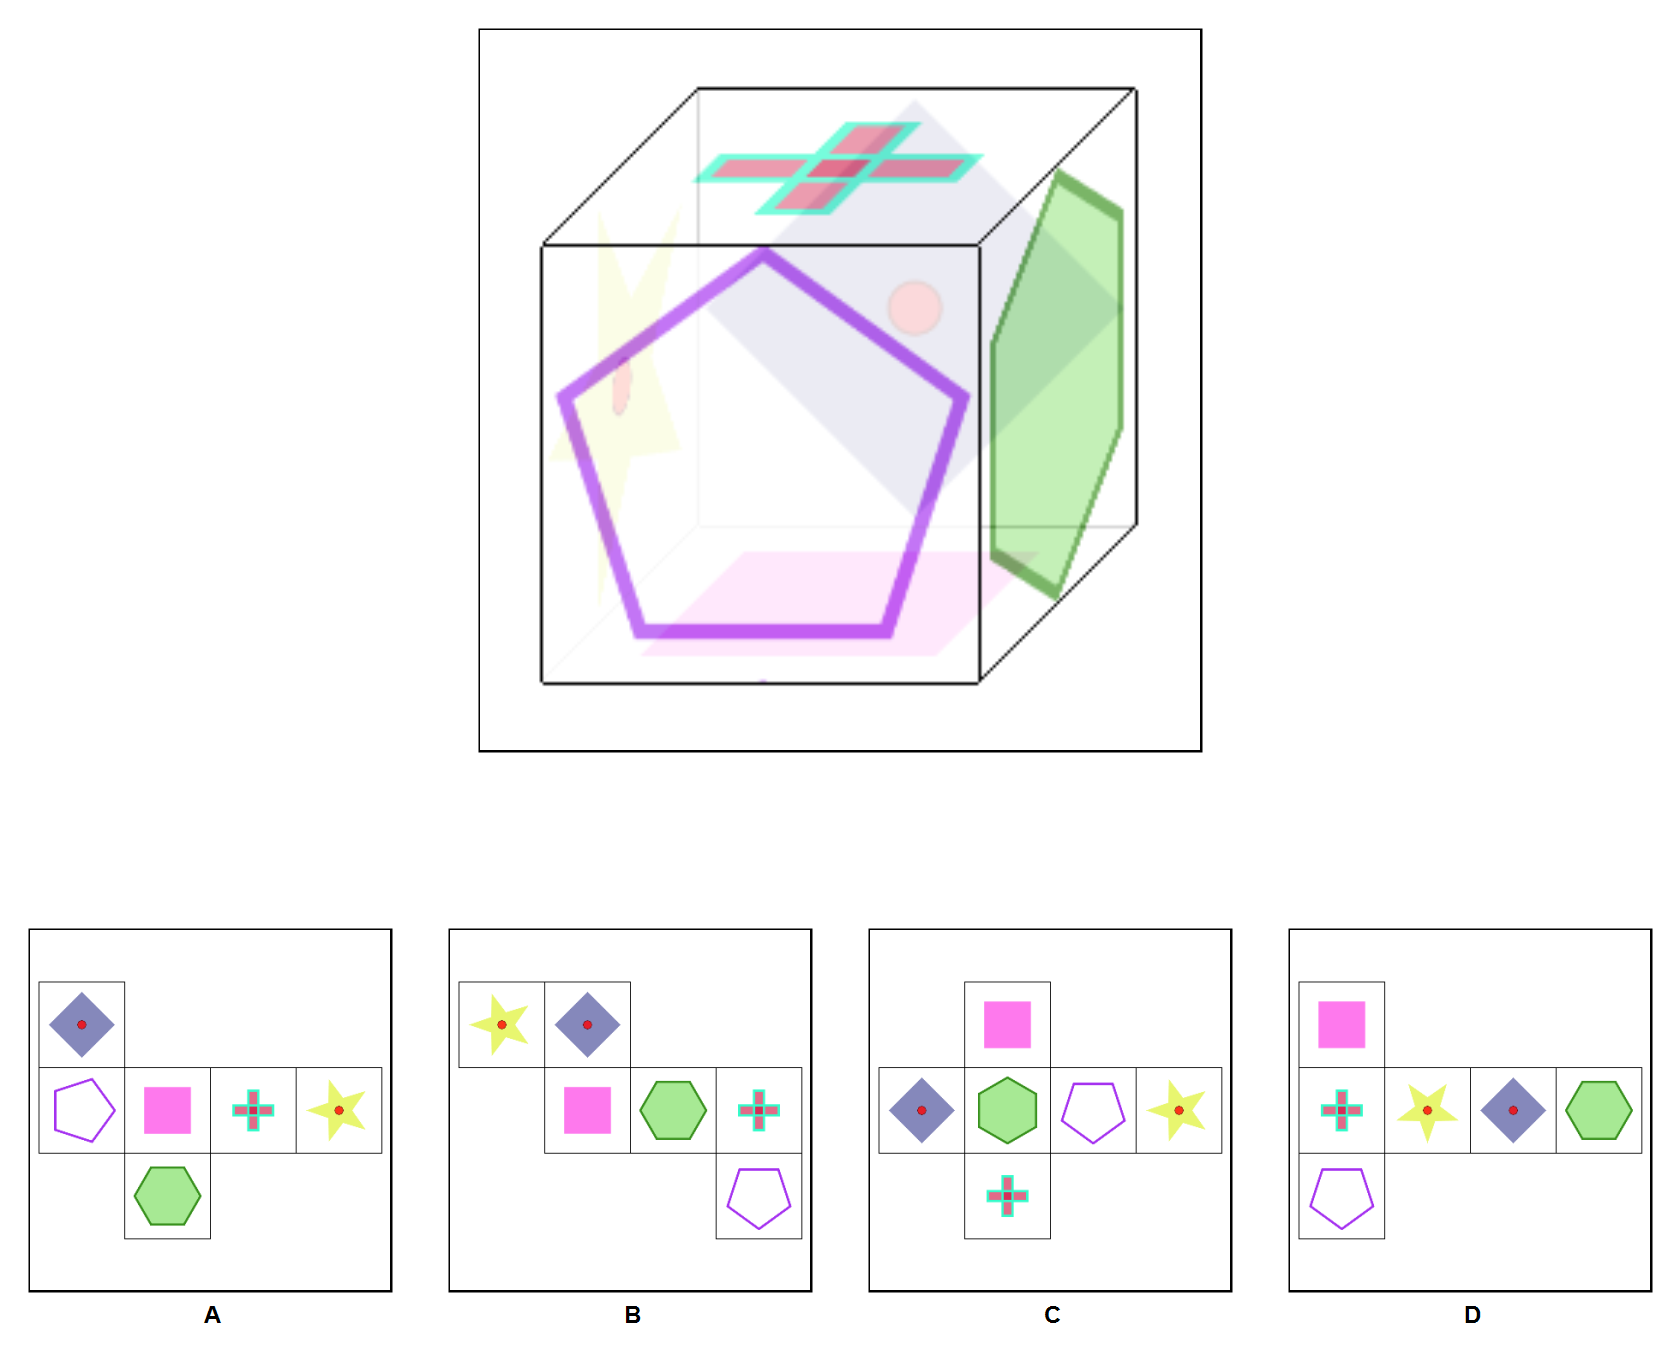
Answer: C